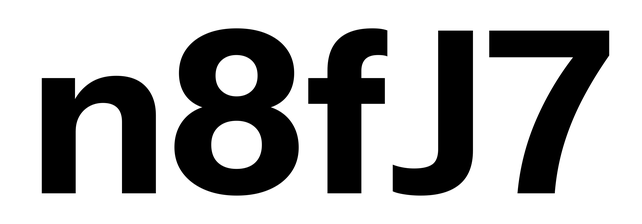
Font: InstrumentSans_Bold